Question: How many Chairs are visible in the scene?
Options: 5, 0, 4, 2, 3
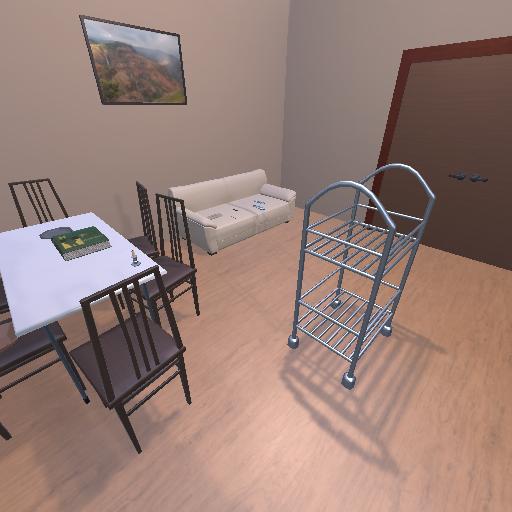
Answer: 5